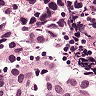
Metastatic tissue present: yes